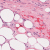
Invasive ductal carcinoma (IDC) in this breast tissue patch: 0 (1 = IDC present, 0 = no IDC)